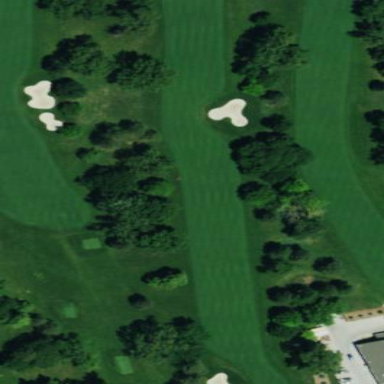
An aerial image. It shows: Golf fairway in the image.